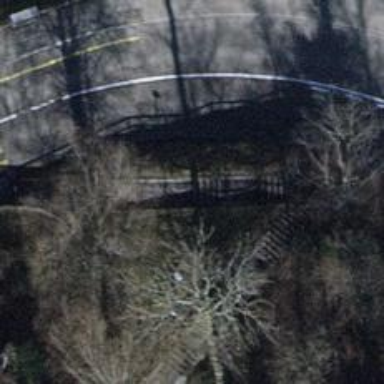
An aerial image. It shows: Road with steps.